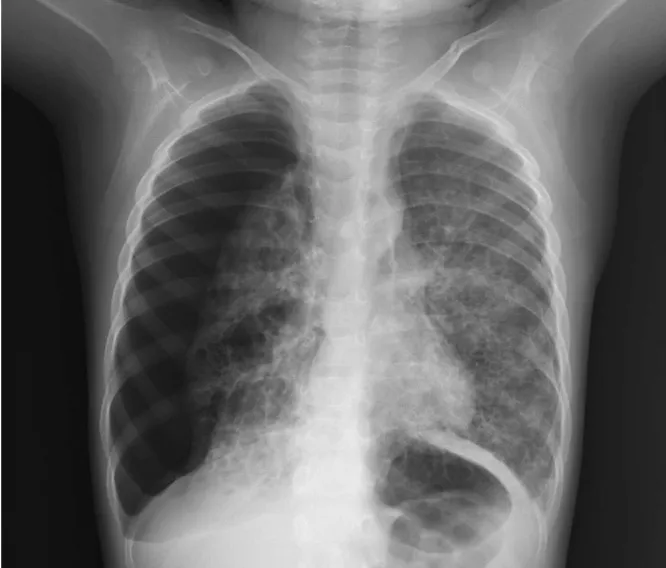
Chest X-ray after chest drainage revealed a right PTX and bilateral bullous lesions at the lung apex.
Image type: radiology (x_ray)